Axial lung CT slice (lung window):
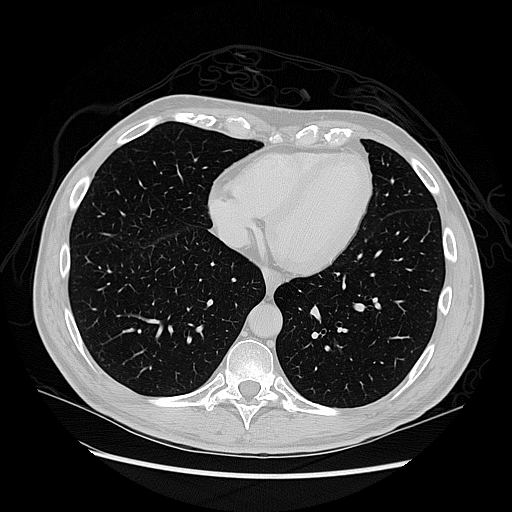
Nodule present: no